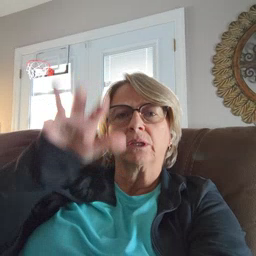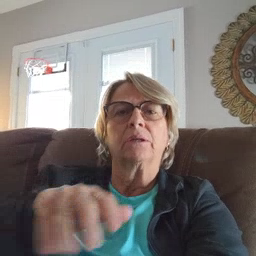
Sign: alligator